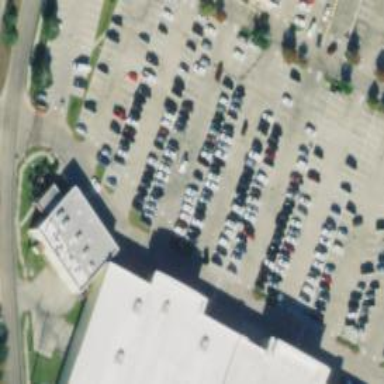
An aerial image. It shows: Parking space.